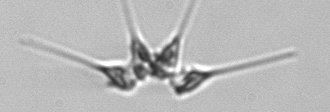
Label: Asterionellopsis_glacialis